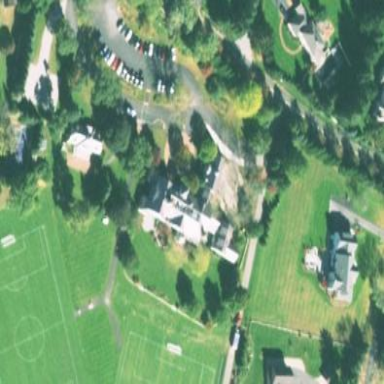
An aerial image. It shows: School building.